Brain MRI, t1w sequence, axial 2D slice.
Patient: age 45, sex F, weight 90 kg, height 1.9 m
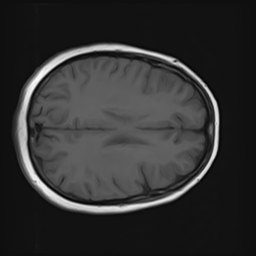